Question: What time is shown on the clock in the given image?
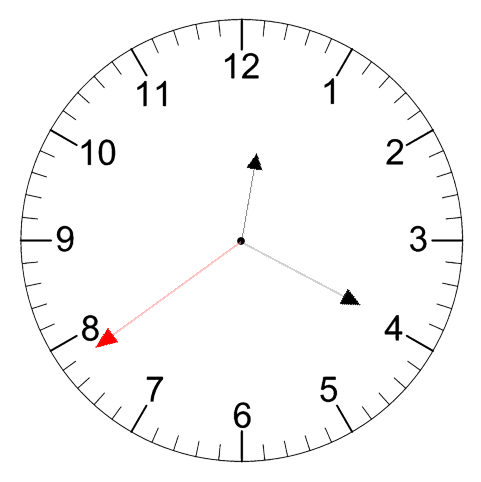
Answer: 12:19:39